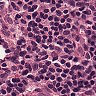
Metastatic tissue present: no